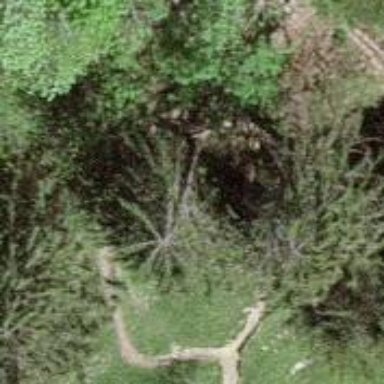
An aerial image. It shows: Backcountry hiking path.